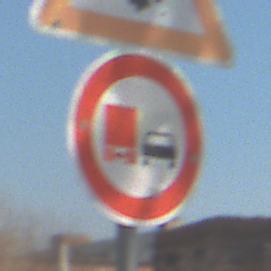
Verkehrszeichen: UeberholverbotKraftfahrzeuge
Zusatzzeichen oben: SchneeOderEisglaette
Umgebung: Outdoor, Suburban
Tageszeit: Midday
Wetter: PartlyCloudy
Licht: Natural
Jahreszeit: NotSpecified
Kontrast: HighContrast